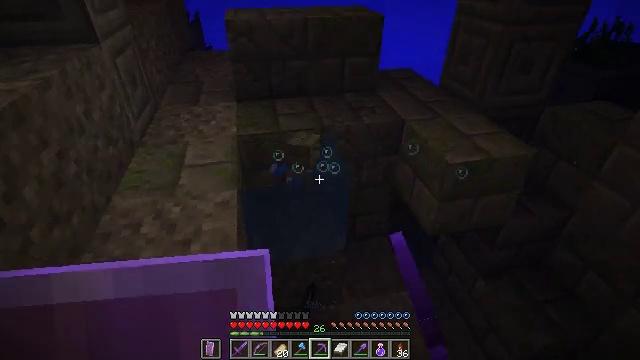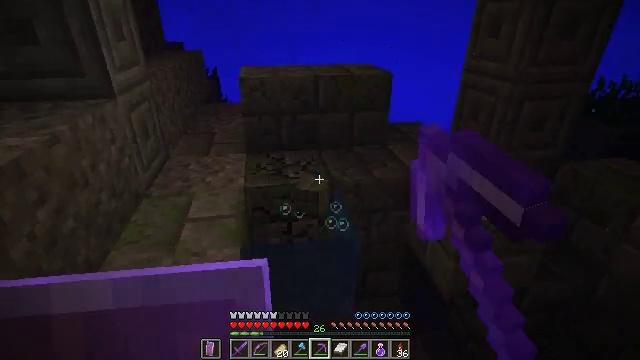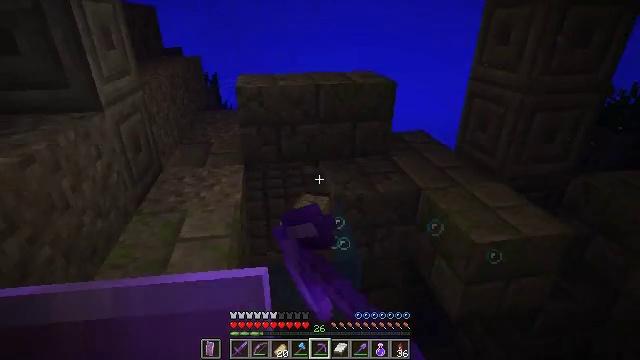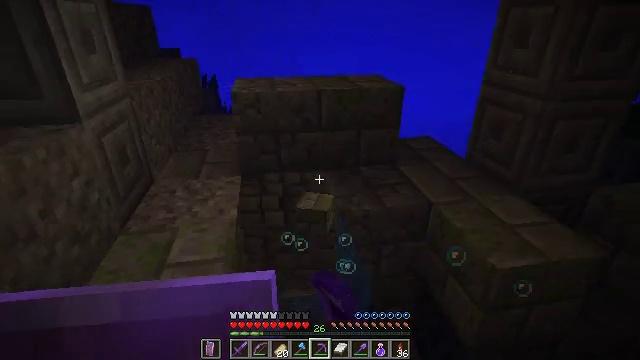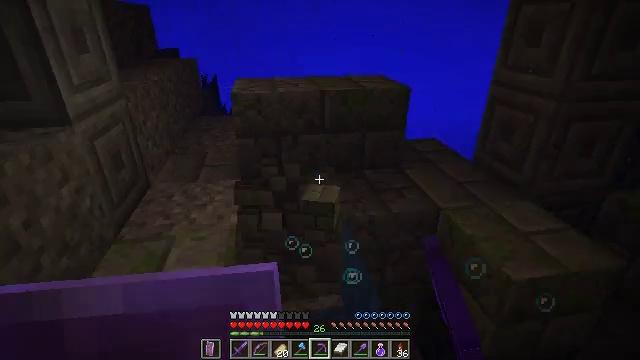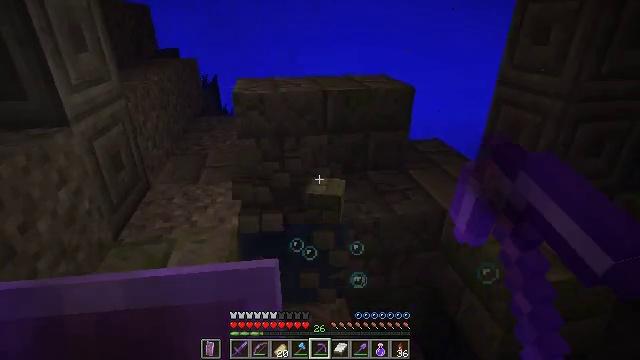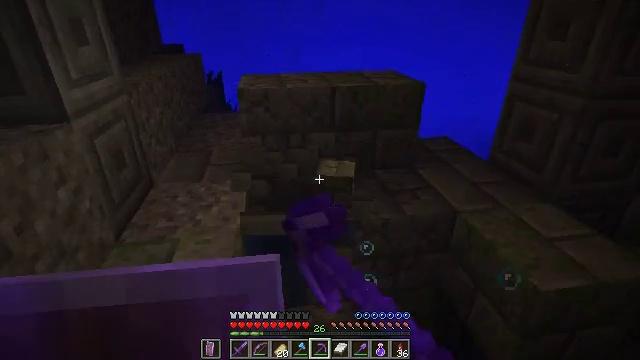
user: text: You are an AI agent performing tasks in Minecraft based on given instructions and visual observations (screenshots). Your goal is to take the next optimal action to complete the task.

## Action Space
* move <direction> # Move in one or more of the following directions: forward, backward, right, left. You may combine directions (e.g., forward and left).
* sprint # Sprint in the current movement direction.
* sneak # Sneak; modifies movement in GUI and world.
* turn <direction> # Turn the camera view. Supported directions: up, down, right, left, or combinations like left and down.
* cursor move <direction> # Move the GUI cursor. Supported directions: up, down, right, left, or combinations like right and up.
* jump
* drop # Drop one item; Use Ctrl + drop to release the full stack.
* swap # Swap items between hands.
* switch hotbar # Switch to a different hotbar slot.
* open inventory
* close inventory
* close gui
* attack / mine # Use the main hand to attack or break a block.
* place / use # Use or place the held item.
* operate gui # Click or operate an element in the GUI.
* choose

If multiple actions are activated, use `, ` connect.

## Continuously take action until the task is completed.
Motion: motion action
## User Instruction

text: Mine mossy stone bricks.
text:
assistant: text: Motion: move forward, turn left and up, attack / mine
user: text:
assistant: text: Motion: move forward, attack / mine
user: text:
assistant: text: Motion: move forward, attack / mine
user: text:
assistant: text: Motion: move left, attack / mine
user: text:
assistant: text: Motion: move left, attack / mine
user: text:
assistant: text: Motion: move left, attack / mine
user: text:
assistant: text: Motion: attack / mine